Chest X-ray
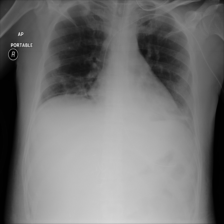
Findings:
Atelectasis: negative
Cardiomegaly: negative
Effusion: negative
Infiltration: negative
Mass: positive
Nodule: negative
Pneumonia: negative
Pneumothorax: negative
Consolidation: negative
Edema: negative
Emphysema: negative
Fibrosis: negative
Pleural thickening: negative
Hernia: negative